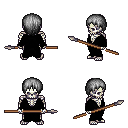
a pixel art fantasy rpg character, male body template, skeleton, black robe, teal pants, gray plain hairstyle, spear, four views (front, back, left, right), 2x2 character sprite sheet, small pixel art, hard edges, no anti-aliasing